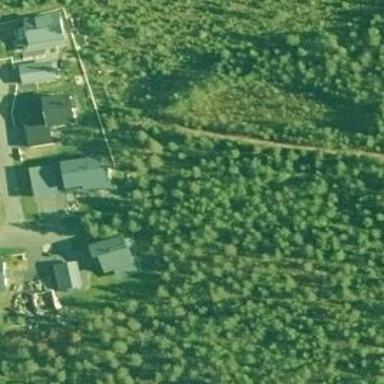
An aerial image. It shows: Path with excellent trail visibility.